Current action and preconditions to check: path_clear

Your task: For each precondition in the list above, predict whether it will hold at this action.

Consider the current scene as observed from the mobile robot's camera, and analyze the predicted future states of all dynamic agents (e.g., people, animals, vehicles, or any moving entities) within the NEXT SECOND.

IMPORTANT: Only answer "very likely" if you are absolutely certain—based on strong, clear evidence—that a dynamic agent will violate the precondition in the predicted future state. Do NOT answer "very likely" for unlikely, ambiguous, or low-probability risks.

Ask yourself for each precondition: Is there a high probability, with clear and convincing evidence, that the predicted future states of any dynamic agent will interfere with the predicted future state of the currently executing action within the NEXT SECOND, causing that precondition to fail?

Assess the risk level based on these predictions. Use "likely" or "very likely" if motions create a clear risk of interference.

Use "neutral" or "improbable" if agents are nearby but their predicted paths are clearly diverging or non-conflicting.

Failure Risk Categories: "very improbable", "improbable", "neutral", "likely", "very likely"

Answer Format: Output ONLY the probability_of_failure value from these categories: "very improbable", "improbable", "neutral", "likely", "very likely"

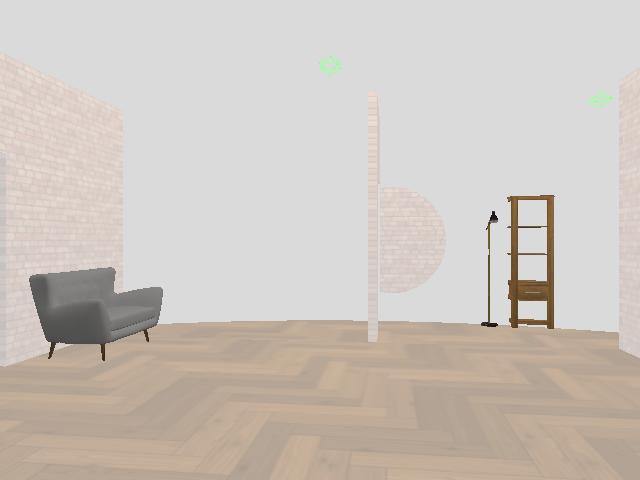

Answer: very improbable